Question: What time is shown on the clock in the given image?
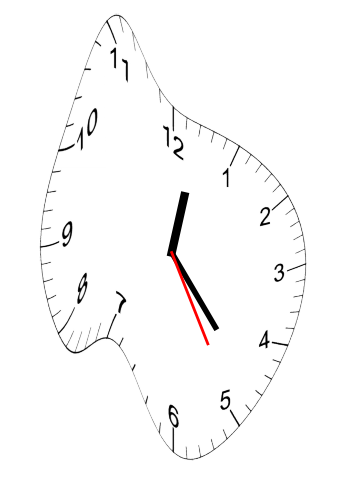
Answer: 12:23:25